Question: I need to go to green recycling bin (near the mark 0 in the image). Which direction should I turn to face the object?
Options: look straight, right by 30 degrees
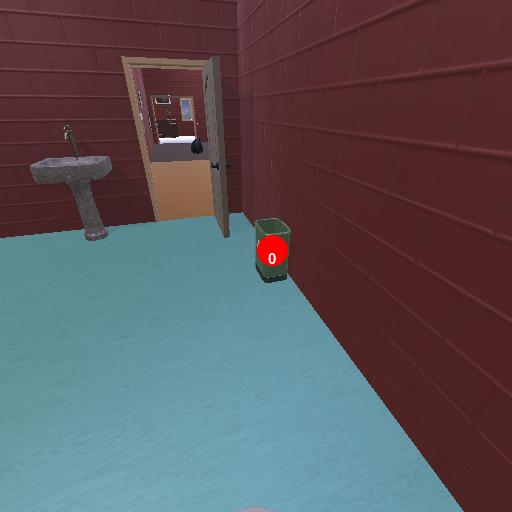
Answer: look straight